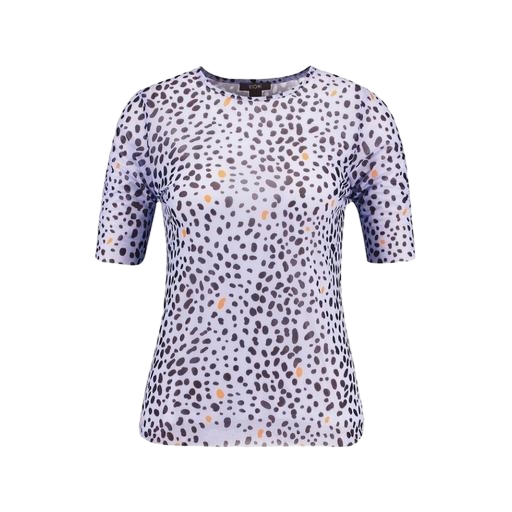
blue animal-print t-shirt only macy, multicolor polka-dot t-shirt, multicolor leopard printed t-shirt, white background